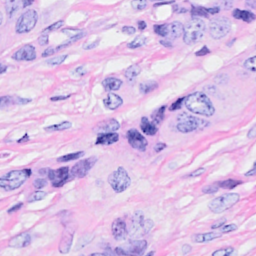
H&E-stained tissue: Breast